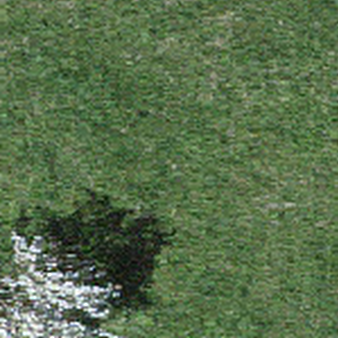
Label: other